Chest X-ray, PA view. Patient: 41 years old, sex M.
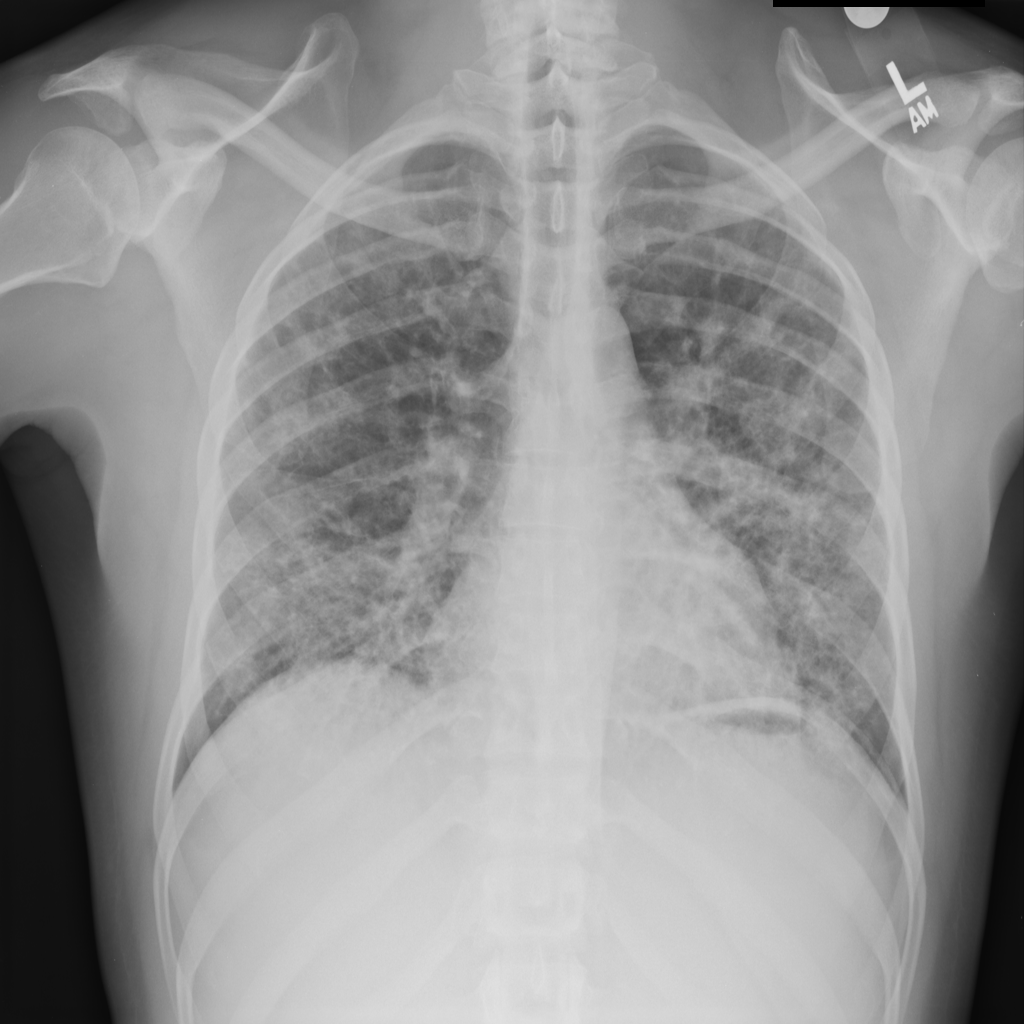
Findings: Infiltration, Nodule